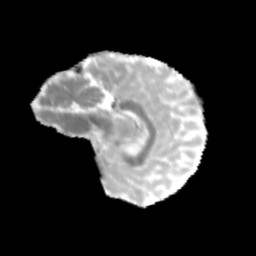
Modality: MD
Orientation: sagittal
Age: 11
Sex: female
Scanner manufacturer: siemens
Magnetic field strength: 3 T
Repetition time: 3.8 s
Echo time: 0.07 s